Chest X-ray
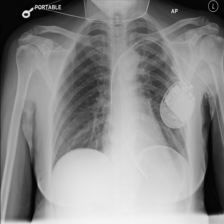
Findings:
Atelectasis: negative
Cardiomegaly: negative
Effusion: negative
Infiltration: negative
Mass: negative
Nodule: negative
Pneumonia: negative
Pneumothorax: negative
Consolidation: negative
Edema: negative
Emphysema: negative
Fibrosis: negative
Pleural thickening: negative
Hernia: negative